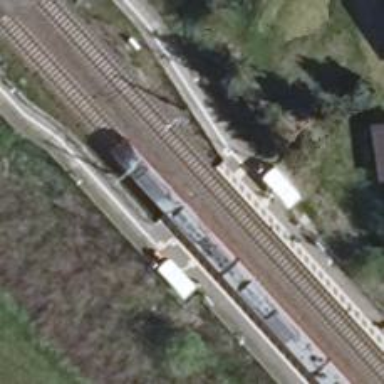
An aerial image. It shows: Public transport station located at railway halt.